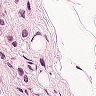
Metastatic tissue present: yes